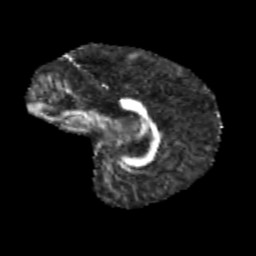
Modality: FA
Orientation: sagittal
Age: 12
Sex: male
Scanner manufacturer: siemens
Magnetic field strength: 3 T
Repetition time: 3.8 s
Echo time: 0.07 s